Question: I'm attempting to build a blog like application with the latest version of laravel. I'm trying to figure out how to pull a slug from the database for each article and then route it to all work correctly.
I've got it kind of working but the content wont display on the article if you use the slug to view it.
localhost/articles/1 - works fine, content shows on the page (title etc)
localhost/articles/installing-example - this works but the content errors
This happens when you try to navigate to the page using the slug from the database: 'Trying to get property 'title' of non-object (View: C:\xampp\htdocs\blogtest\resources\views\articles\show.blade.php)'
Error with this line: '<h1><?php echo e($articles->title); ?></h1>'
app/http/controllers/ArticlesController:
'''
<?php
namespace App\Http\Controllers;
use Illuminate\Http\Request;
use App\Article;
class ArticlesController extends Controller
{
/**
* Display a listing of the resource.
*
* @return \Illuminate\Http\Response
*/
public function index()
{
$articles = Article::all();
return view('articles.index')->with('articles', $articles);
}
/**
* Show the form for creating a new resource.
*
* @return \Illuminate\Http\Response
*/
public function create()
{
//
}
/**
* Store a newly created resource in storage.
*
* @param \Illuminate\Http\Request $request
* @return \Illuminate\Http\Response
*/
public function store(Request $request)
{
}
/**
* Display the specified resource.
*
* @param int $id
* @return \Illuminate\Http\Response
*/
public function show($id)
{
$articles = Article::find($id);
return view('articles.show')->with('articles', $articles);
}
/**
* Show the form for editing the specified resource.
*
* @param int $id
* @return \Illuminate\Http\Response
*/
public function edit($id)
{
//
}
/**
* Update the specified resource in storage.
*
* @param \Illuminate\Http\Request $request
* @param int $id
* @return \Illuminate\Http\Response
*/
public function update(Request $request, $id)
{
//
}
/**
* Remove the specified resource from storage.
*
* @param int $id
* @return \Illuminate\Http\Response
*/
public function destroy($id)
{
//
}
}
'''
app/Article.php
'''
<?php
namespace App;
use Illuminate\Database\Eloquent\Model;
class Article extends Model
{
protected $table = 'articles';
public $primaryKey = 'id';
public $timestamps = true;
}
'''
routes/web.php
'''
<?php
/*
|--------------------------------------------------------------------------
| Web Routes
|--------------------------------------------------------------------------
|
| Here is where you can register web routes for your application. These
| routes are loaded by the RouteServiceProvider within a group which
| contains the "web" middleware group. Now create something great!
|
*/
Route::get('/', function () {
return view('welcome');
});
Route::resource('articles', 'ArticlesController');
'''
resources\views\articles\show.blade.php
'''
@extends('layouts.master')
@section('content')
<h1>{{$articles->title}}</h1>
@endsection
'''
database

Any help and suggestions will be appreciated thanks.
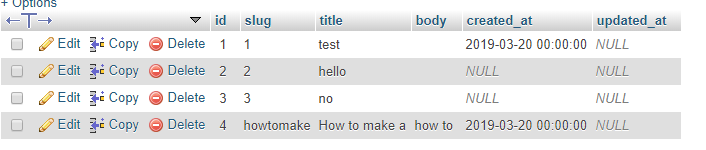
Answer: '''
Trying to get property 'title' of non-object (View: C:\xampp\htdocs\blogtest\resources\views\articles\show.blade.php)
'''
Implies that that the '$articles' is not an object, if you dump it, it should be outputting 'null' - quite rightly so.
The 'find' function is to be used to find a row using your primary key and your primary key is not your 'slug' column, therefore it cannot find a record.
You need to setup a route to accept a '{slug}' and then based on the slug you need to make the following change:
'''
$articles = Article::find($id);
'''
To,
'''
$articles = Article::where('slug', $slug)->first();
'''
and ensure that '$slug' is the actual 'slug' and not the 'id' column value.